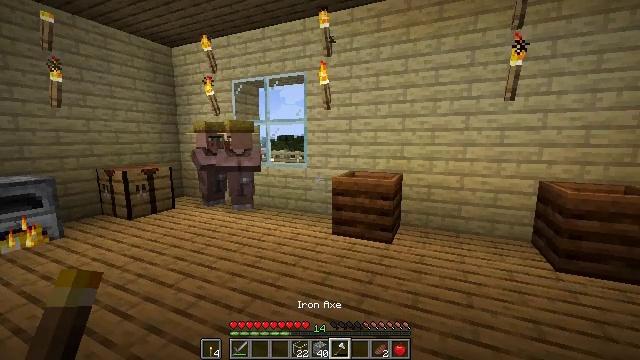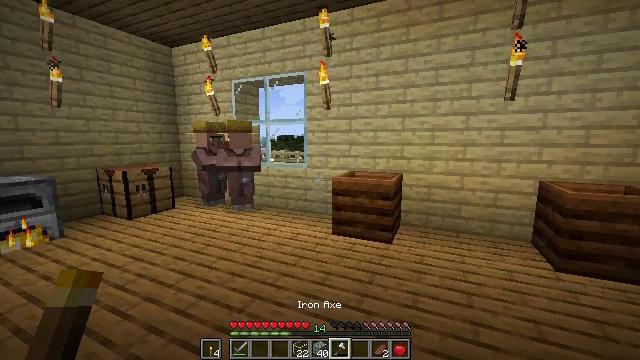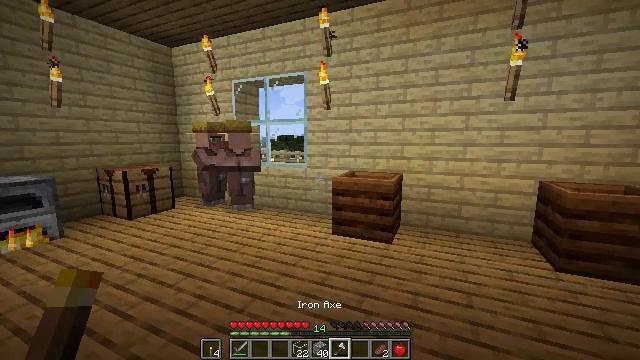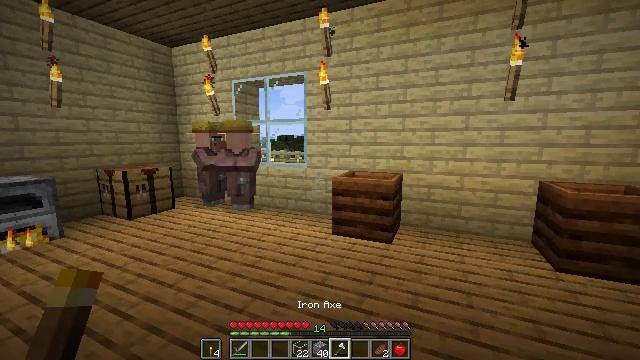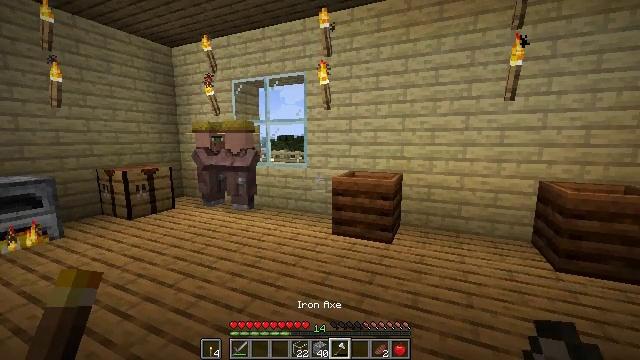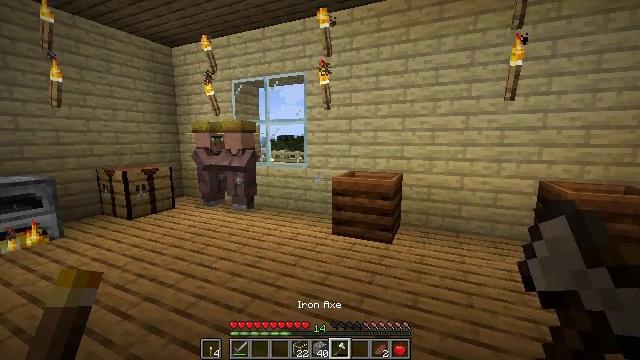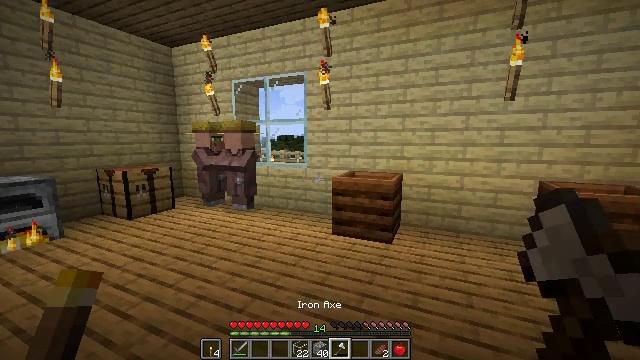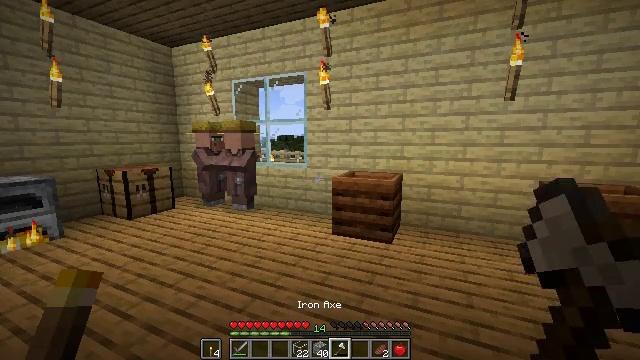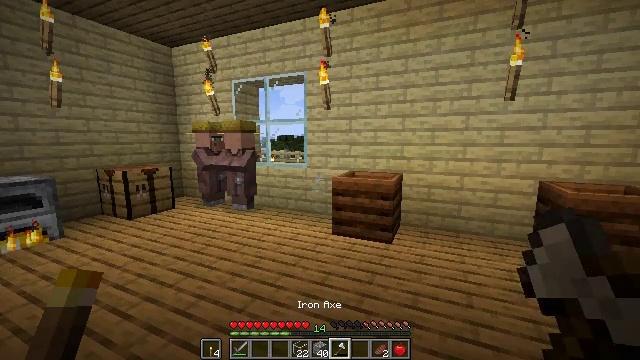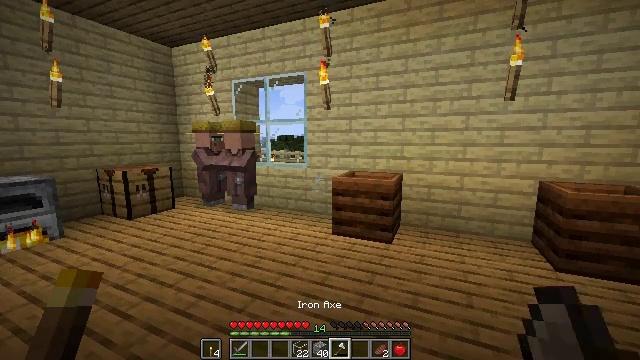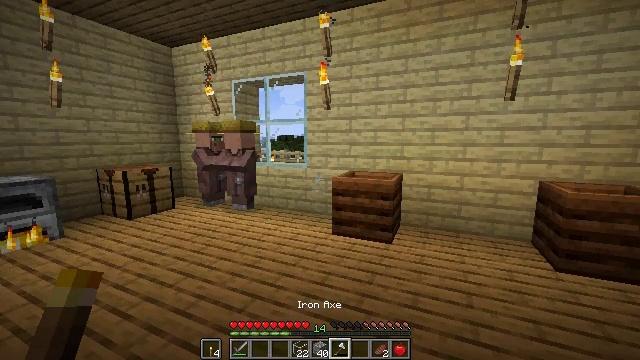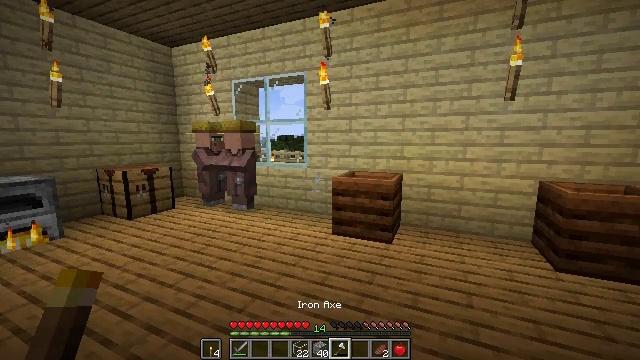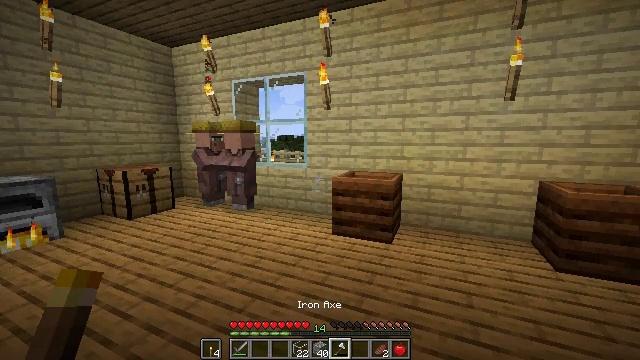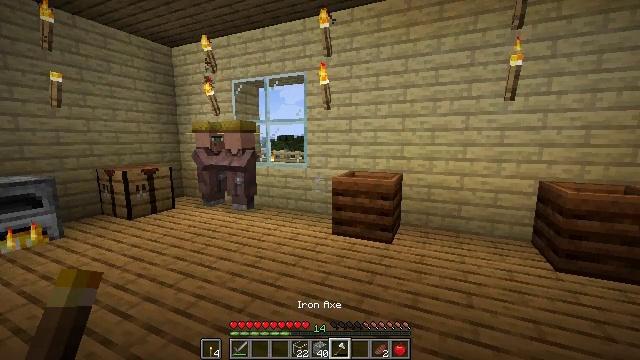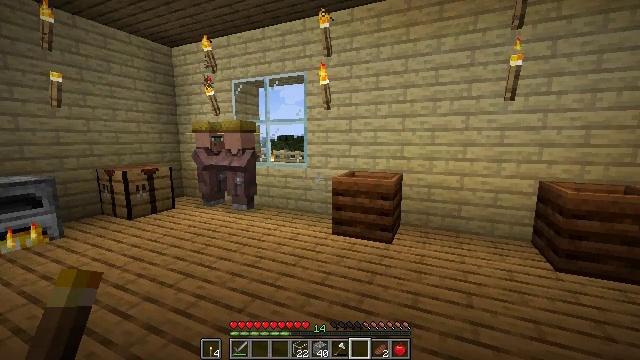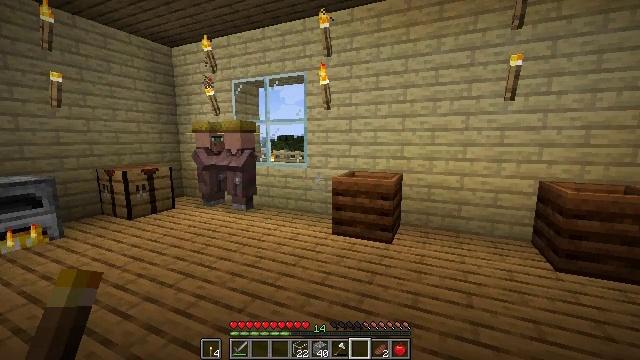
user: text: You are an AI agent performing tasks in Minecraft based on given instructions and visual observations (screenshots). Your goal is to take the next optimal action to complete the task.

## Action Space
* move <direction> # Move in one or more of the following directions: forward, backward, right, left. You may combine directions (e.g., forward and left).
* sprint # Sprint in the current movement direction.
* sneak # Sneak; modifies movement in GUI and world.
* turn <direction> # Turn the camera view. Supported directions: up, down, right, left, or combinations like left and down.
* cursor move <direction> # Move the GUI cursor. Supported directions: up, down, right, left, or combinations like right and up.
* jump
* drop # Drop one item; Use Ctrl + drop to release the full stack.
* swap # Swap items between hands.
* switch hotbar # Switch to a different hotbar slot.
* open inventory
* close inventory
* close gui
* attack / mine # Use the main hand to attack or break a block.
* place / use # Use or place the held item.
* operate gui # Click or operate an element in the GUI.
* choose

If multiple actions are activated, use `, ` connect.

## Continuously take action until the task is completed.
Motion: motion action
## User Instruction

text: Gather some birch planks.
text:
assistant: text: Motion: no_op
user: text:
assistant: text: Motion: no_op
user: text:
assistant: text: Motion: no_op
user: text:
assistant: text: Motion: no_op
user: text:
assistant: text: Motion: no_op
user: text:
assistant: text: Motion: no_op
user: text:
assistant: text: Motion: no_op
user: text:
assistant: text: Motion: no_op
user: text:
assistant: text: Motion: no_op
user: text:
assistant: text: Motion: no_op
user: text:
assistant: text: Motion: no_op
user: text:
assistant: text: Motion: no_op
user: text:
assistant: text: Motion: no_op
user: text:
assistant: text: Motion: no_op
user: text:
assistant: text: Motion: no_op
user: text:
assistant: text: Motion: no_op
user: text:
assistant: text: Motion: no_op
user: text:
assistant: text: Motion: no_op
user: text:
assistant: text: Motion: no_op
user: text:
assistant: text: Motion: no_op
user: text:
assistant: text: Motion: no_op
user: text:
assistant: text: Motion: no_op
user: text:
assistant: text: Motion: no_op
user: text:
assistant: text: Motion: no_op
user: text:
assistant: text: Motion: no_op
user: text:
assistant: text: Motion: no_op
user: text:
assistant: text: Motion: no_op
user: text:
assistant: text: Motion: no_op
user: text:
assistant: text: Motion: no_op
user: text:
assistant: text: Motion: no_op